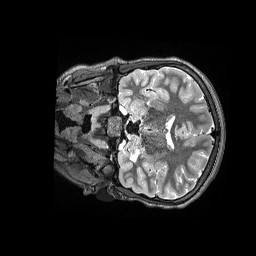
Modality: T2w
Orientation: coronal
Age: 14
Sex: male
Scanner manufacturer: siemens
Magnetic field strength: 3 T
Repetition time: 3.2 s
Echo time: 0.564 s